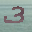
Label: 3